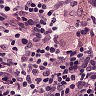
Metastatic tissue present: no